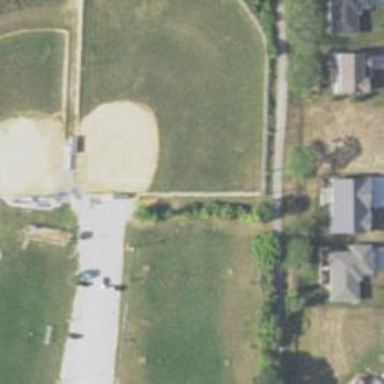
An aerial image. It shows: Baseball/softball pitch for leisure and sports activities.